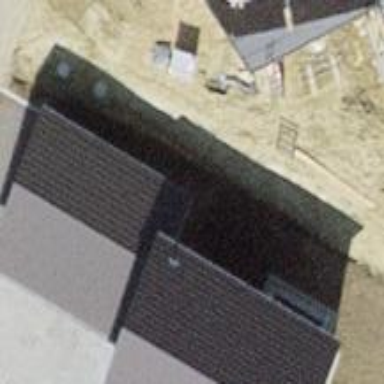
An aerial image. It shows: Garage.